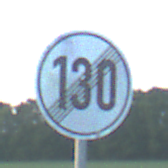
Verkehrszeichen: EndeGeschwindigkeit130
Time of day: SunriseSunset
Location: Outdoor (Nature)
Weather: PartlyCloudy
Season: NotSpecified
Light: Natural